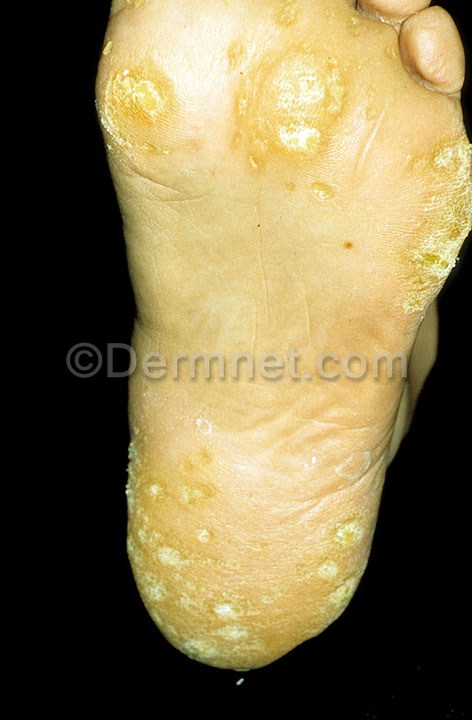
Disease: Actinic Keratosis Basal Cell Carcinoma and other Malignant Lesions